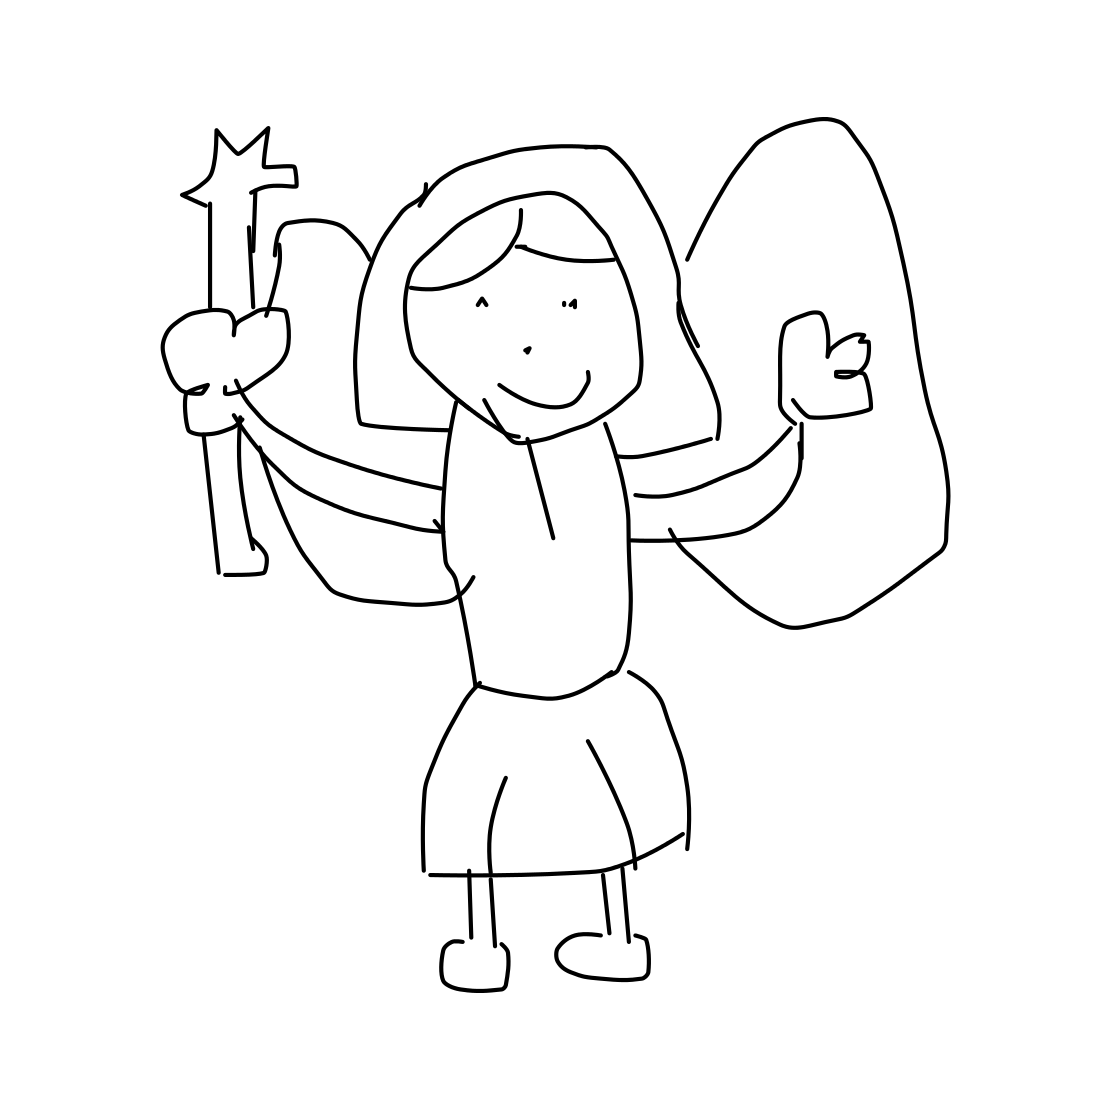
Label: angel